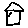
Label: house